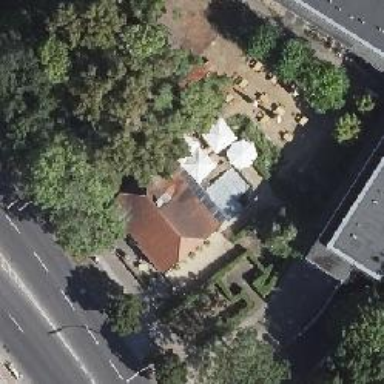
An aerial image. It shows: Building that houses restaurant.